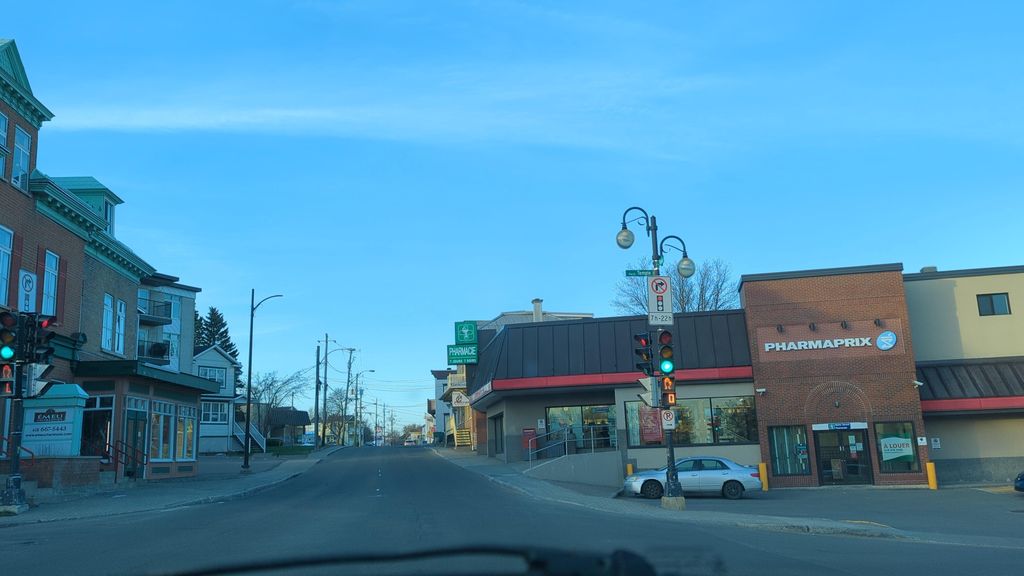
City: quebec_city